Platform: macOS
Application: Arc Browser
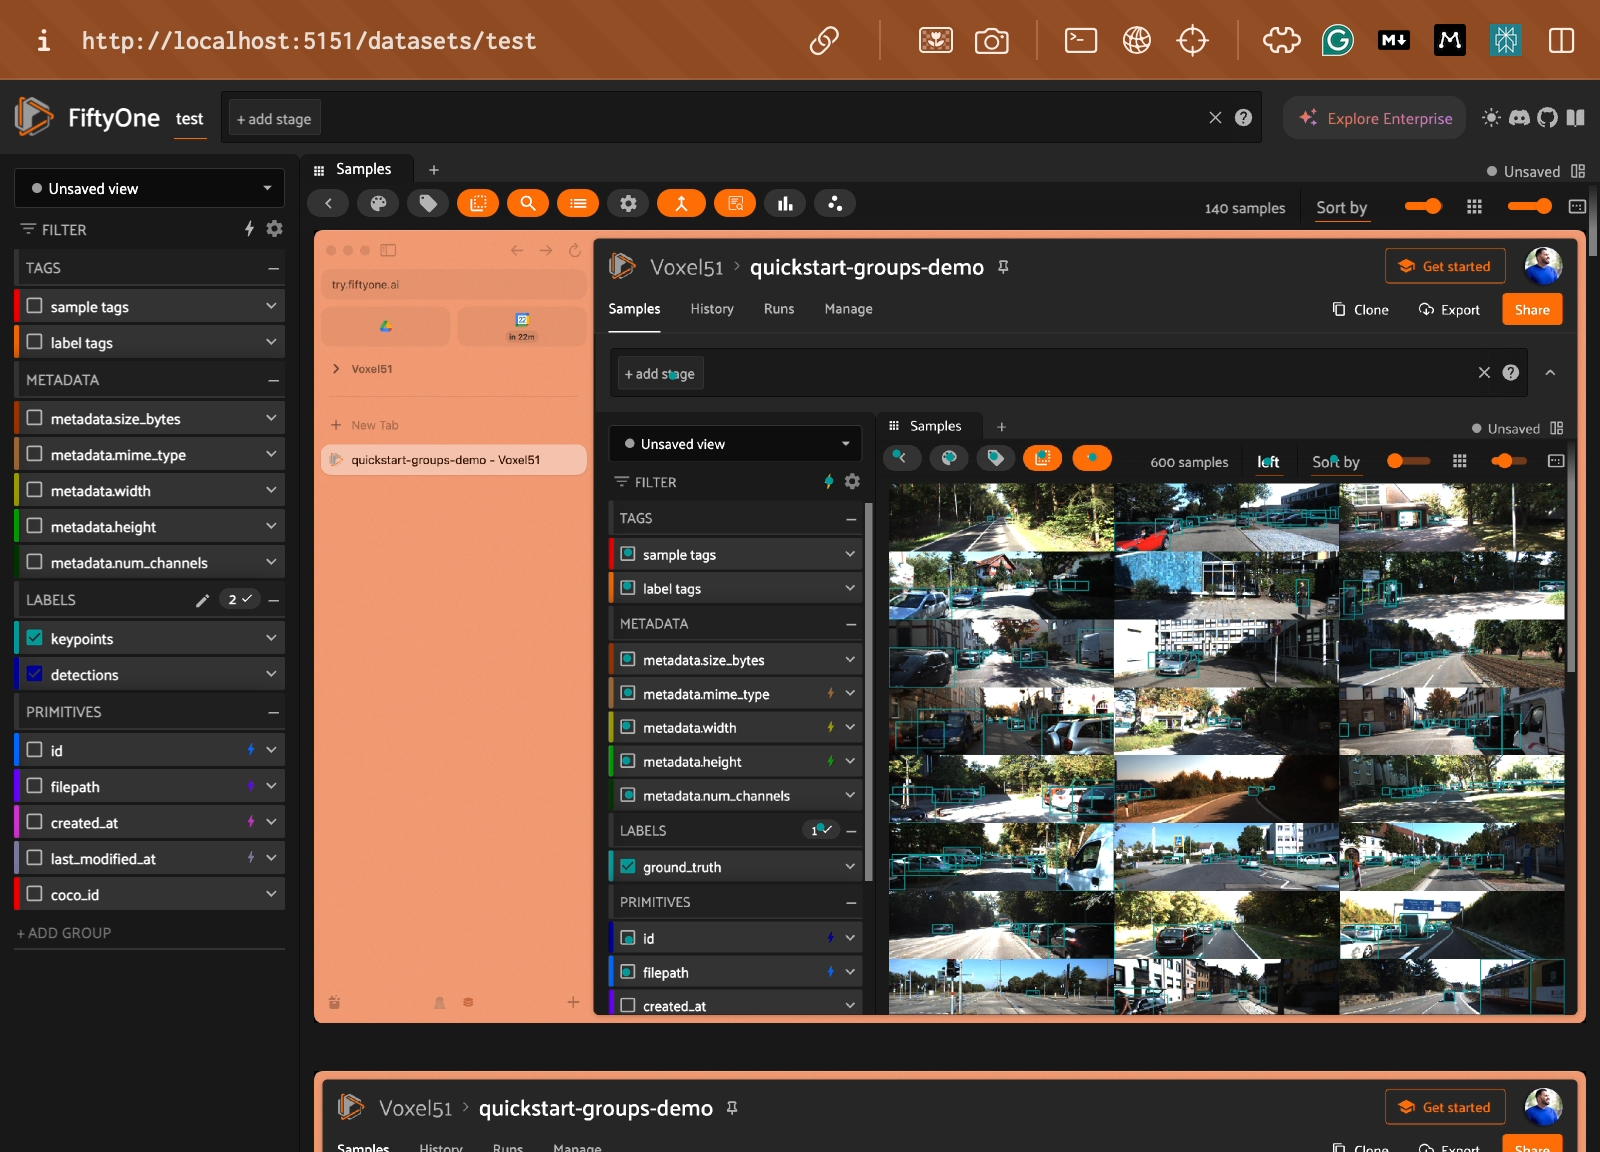
task_description: Open the saved views menu
action_type: click
element_info: Menu Item
steps_since_start: 1